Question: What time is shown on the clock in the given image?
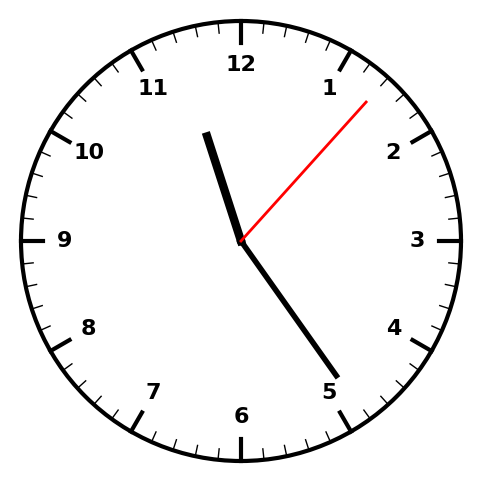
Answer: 11:24:07